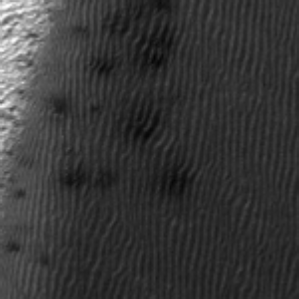
Label: frost